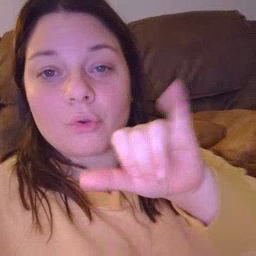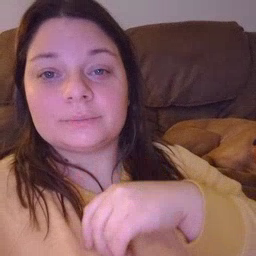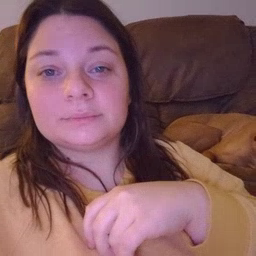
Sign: backyard